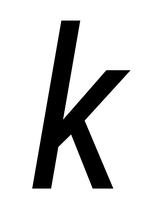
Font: Roboto-Italic_Condensed_Italic